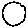
Label: circle